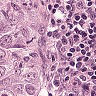
Metastatic tissue present: yes